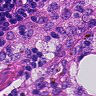
Metastatic tissue present: no